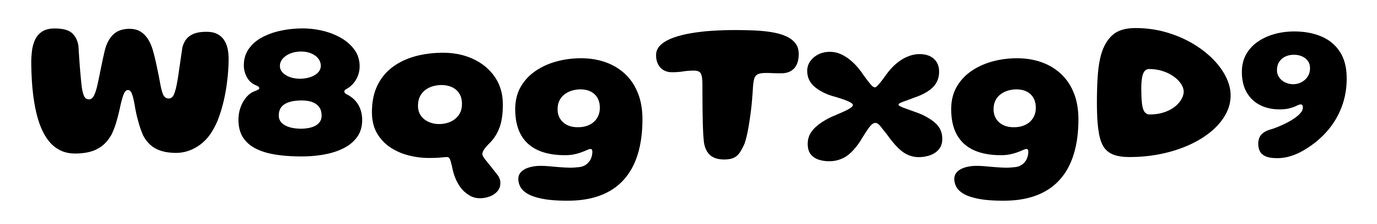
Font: Gluten_Bold